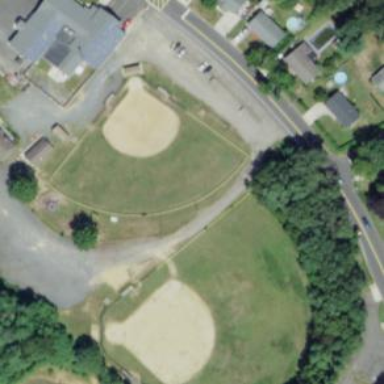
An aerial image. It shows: Softball pitch for leisure and sport activities.